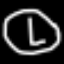
Label: clock